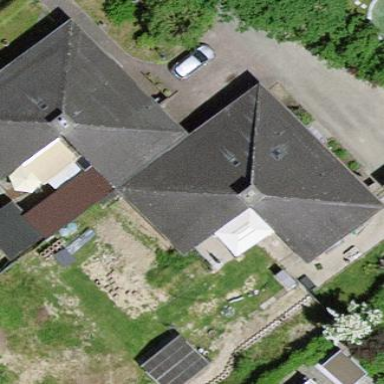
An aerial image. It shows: Residential building.